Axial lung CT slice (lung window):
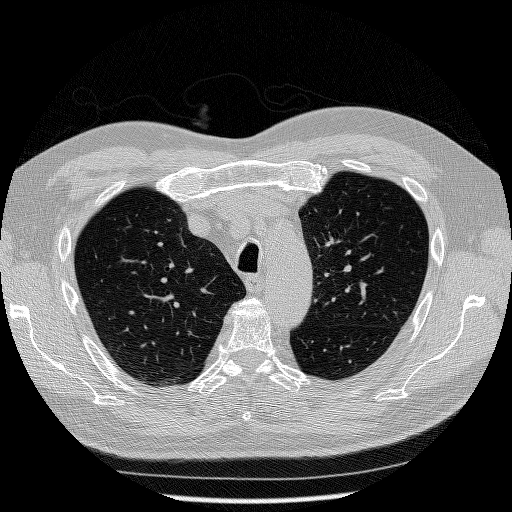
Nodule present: no